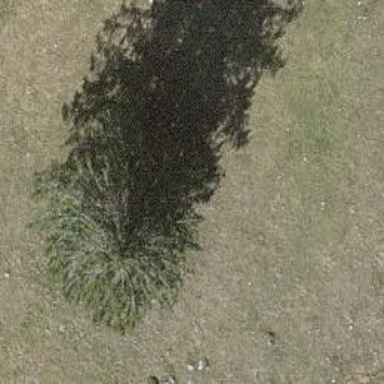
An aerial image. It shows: Evergreen tree with needle-leaved leaves.